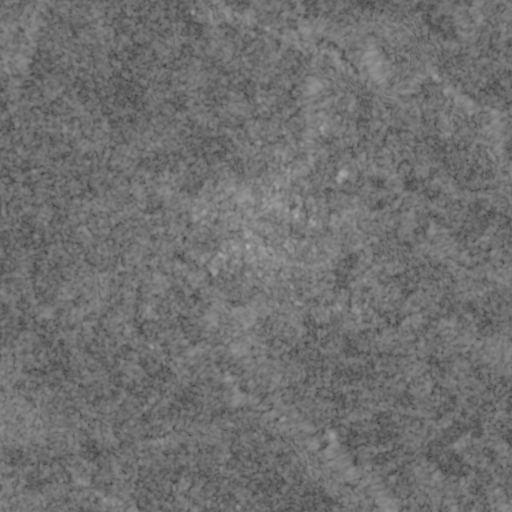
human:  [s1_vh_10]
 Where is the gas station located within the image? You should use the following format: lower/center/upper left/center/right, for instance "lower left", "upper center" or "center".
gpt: The gas station is located in the upper center of the image.
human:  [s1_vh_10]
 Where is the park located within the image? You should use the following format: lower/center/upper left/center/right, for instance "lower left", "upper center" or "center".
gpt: The park is located in the center left of the image.
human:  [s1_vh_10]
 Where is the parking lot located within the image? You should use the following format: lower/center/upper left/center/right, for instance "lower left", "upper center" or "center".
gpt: The parking lot is located in the upper center of the image.
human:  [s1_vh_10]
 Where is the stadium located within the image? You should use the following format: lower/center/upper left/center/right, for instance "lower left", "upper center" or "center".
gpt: The stadium is located in the center left of the image.
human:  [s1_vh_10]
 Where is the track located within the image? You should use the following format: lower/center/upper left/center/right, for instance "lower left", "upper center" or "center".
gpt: The track is located in the center left of the image.
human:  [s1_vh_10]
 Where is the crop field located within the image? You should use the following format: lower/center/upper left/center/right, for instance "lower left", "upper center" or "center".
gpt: There is no crop field in the image.

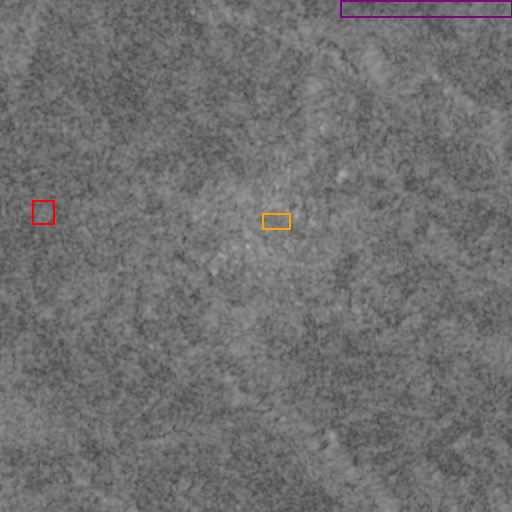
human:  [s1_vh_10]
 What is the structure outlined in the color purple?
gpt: The structure outlined in purple is a crop field.
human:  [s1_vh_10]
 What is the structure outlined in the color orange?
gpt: The structure outlined in orange is a park.
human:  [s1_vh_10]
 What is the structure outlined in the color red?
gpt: The structure outlined in red is a stadium.
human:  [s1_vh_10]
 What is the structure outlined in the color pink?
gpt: There is no pink outline.